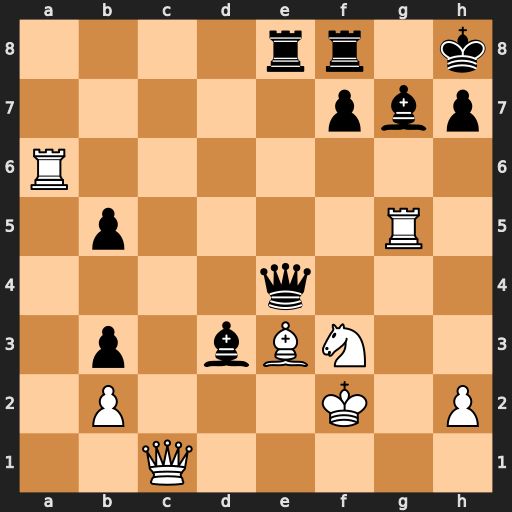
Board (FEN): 4rr1k/5pbp/R7/1p4R1/4q3/1p1bBN2/1P3K1P/2Q5
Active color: w
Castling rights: -
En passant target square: -
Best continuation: Rxg7 Qxe3+ Qxe3 Rxe3 Kxe3 Bg6 Rgxg6